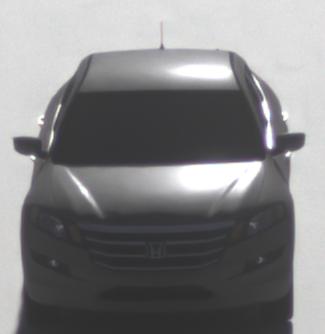
Make: Honda
Model: Crosstour
Detailed model: -
Model produced from: 2009
Model produced until: 2012
Doors: 4
Color: gray
Road condition: dry road
Daytime: morning or afternoon
Contrast: high contrast